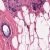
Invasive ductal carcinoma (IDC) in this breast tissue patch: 0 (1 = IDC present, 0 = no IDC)